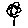
Label: flower